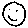
Label: smiley face